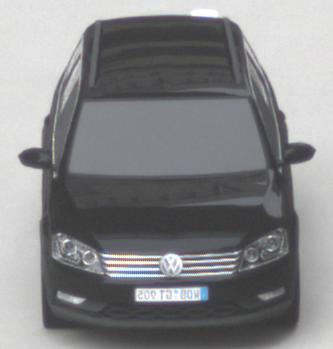
Make: VW
Model: Passat Alltrack 1.8 TSI
Detailed model: Passat (B7) Alltrack
Model produced from: 2012/03
Model produced until: 2013/06
Doors: 5
Color: black
Road condition: dry road
Daytime: midday
Contrast: low contrast